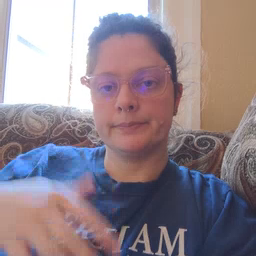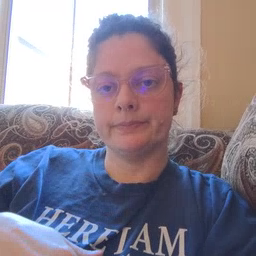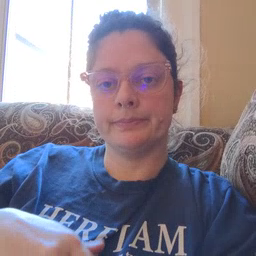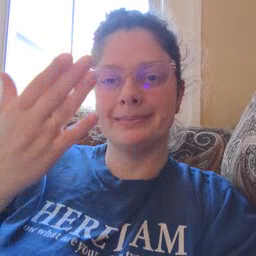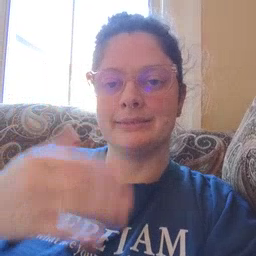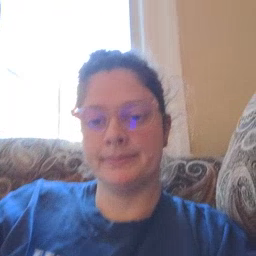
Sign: mitten